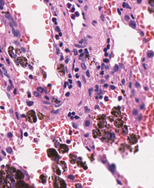
Tumor epithelial tissue: no
Tumor-associated stroma tissue: no
Normal tissue: yes